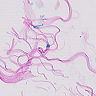
Metastatic tissue present: no